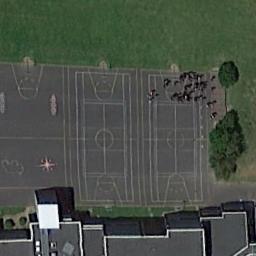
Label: basketball_court